高三 · 立体几何学
工人师傅在如图 1 的一块矩形铁皮上画一条曲线, 沿曲线剪开, 将所得到的两部分卷成圆柱状, 如图 2, 然后将其对接, 可做成一个直角的“拐脖”, 如图 3. 工人师傅所画的曲线是 ( )

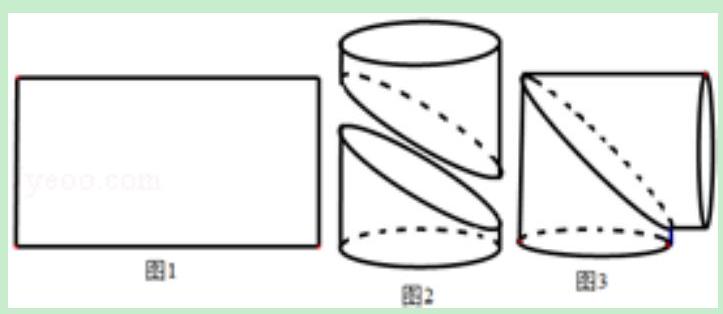
A.一段圆弧
B.一段抛物线
C.一段双曲线
D.一段正弦曲线
答案: D
解析: 解答: 将图 2 剪开展成平面图分析可知, 曲线为轴对称图形, 将图 3 剪开展成平面图分析可知, 曲线也为中心对称图形. 所以此曲线即为轴对称图形又为中心对称图形, 故只有 D 正确.

分析: 本题主要考查了平面与圆柱面的截线, 解决问题的关键是根据平面与圆柱面的截线性质利用平面图分析曲线的对称性, 即可得出结论